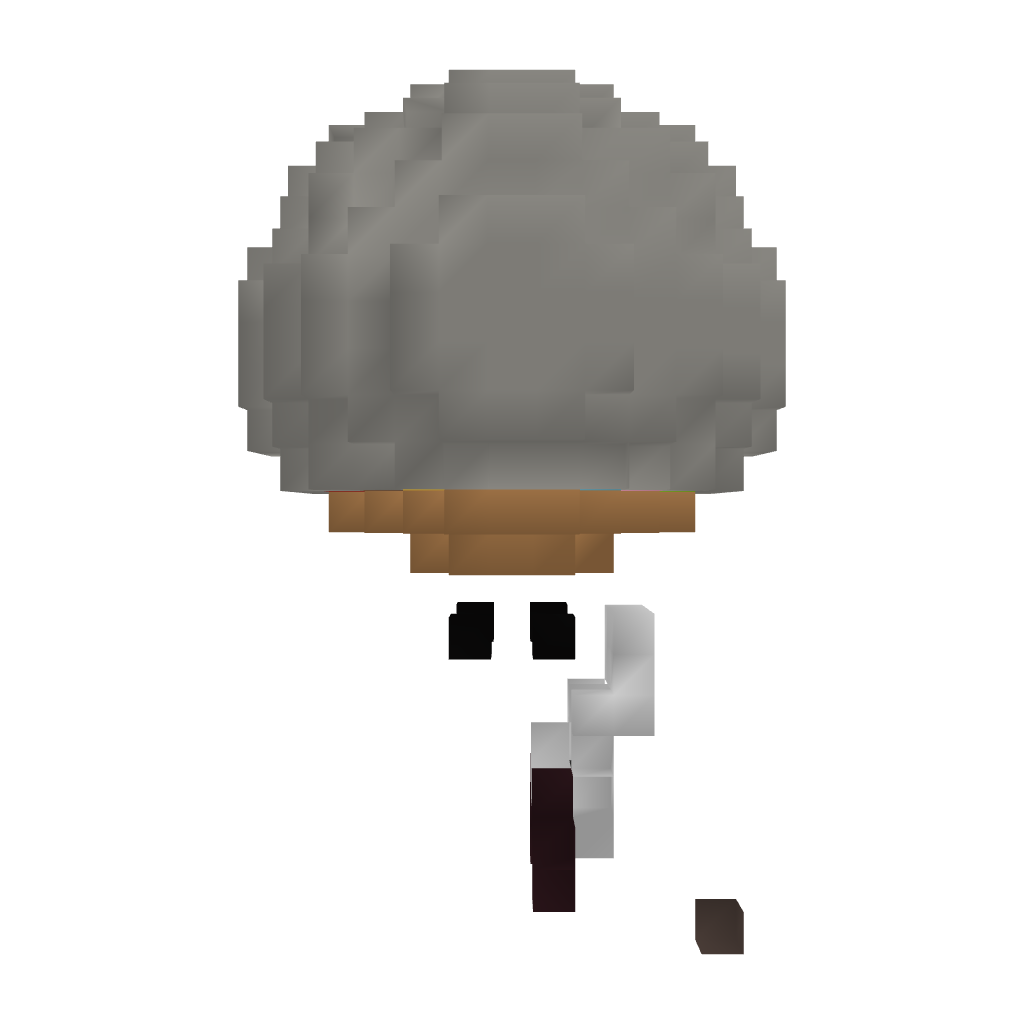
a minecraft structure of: Gumball Machine